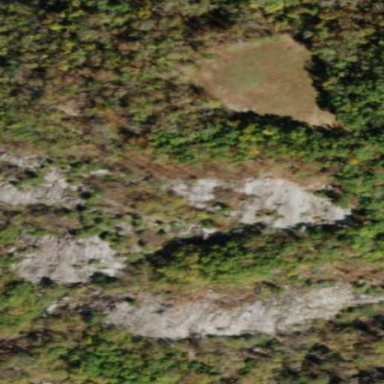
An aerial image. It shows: Landscape dominated by bare rock.